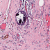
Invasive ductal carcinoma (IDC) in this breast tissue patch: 0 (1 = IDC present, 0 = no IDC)